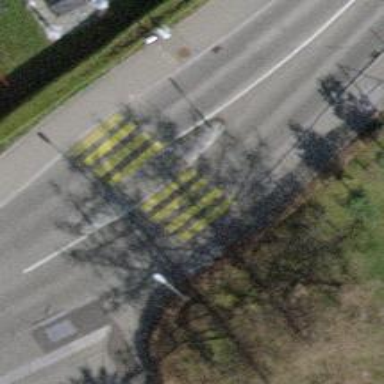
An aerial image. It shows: Uncontrolled zebra crossing with pedestrian island.